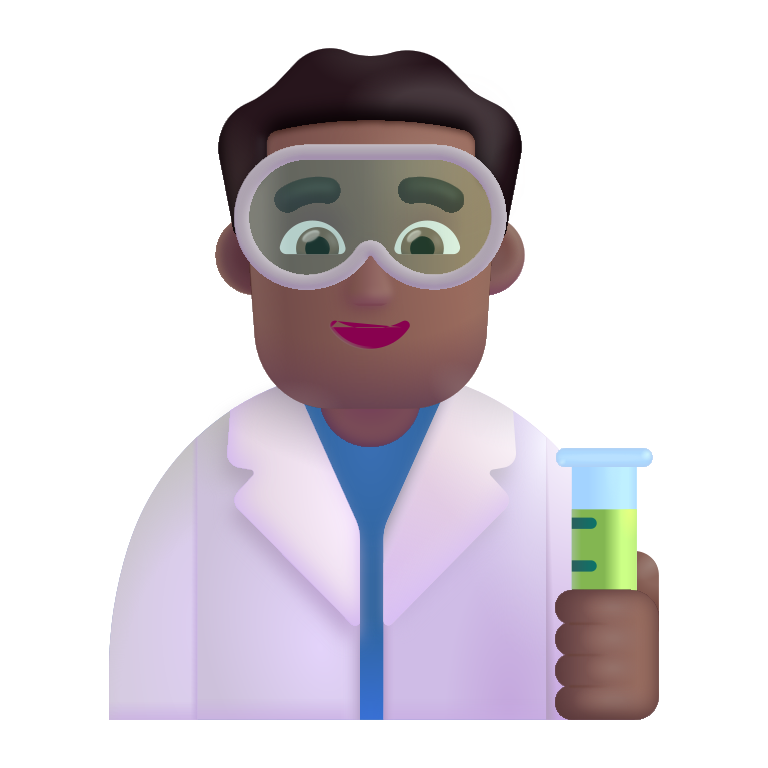
man scientist color  dark